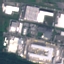
Label: Industrial